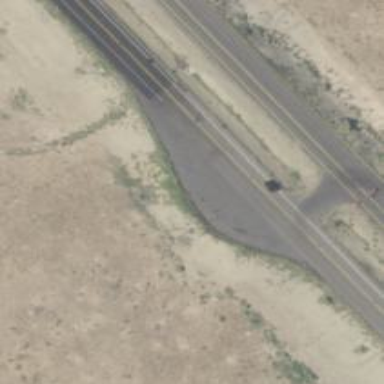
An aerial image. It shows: Asphalt trunk link road.